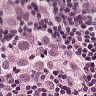
Metastatic tissue present: yes